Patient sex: M
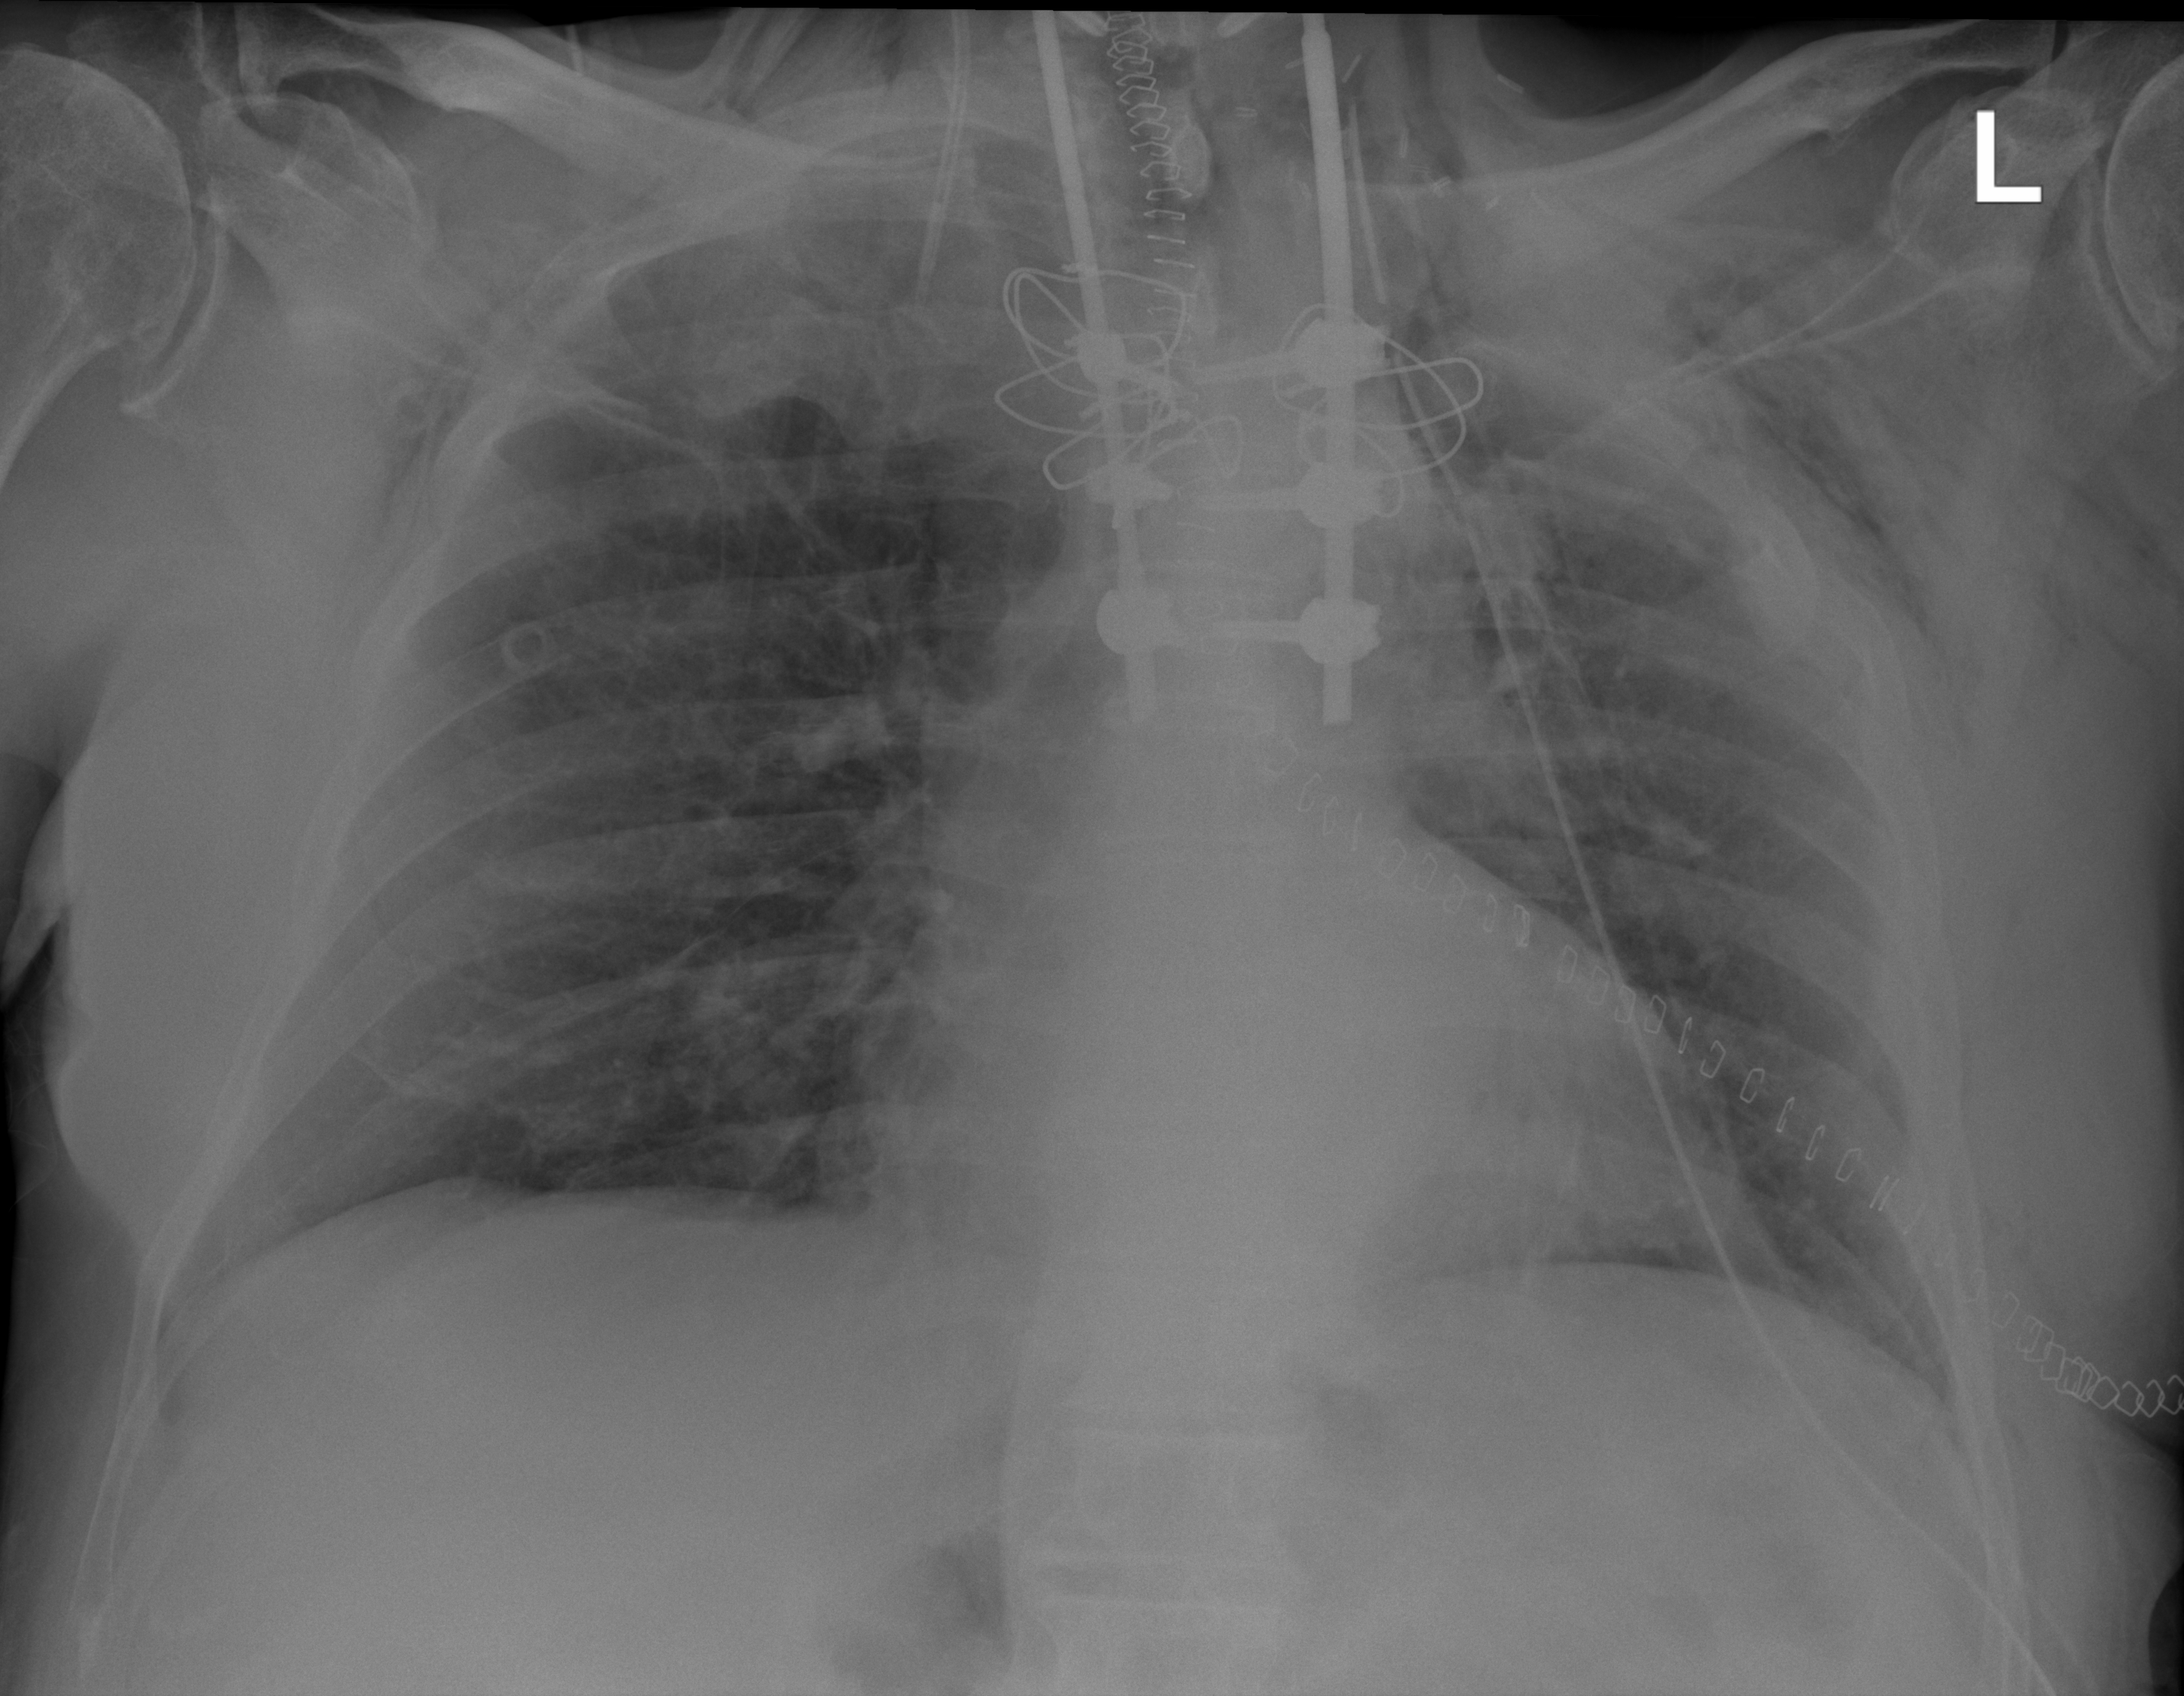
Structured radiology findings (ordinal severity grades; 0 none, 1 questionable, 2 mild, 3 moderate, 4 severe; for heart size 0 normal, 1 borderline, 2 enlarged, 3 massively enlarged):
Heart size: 2
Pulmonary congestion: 2
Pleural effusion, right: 1
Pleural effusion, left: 1
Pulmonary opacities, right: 2
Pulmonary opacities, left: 2
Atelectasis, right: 2
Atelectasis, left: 2